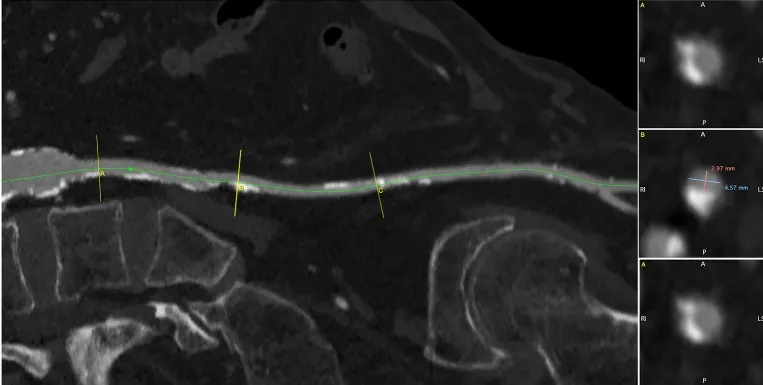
The left iliofemoral axis was diffusely hypoplastic (<5 mm), with multiple calcific stenoses.
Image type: radiology (ct)